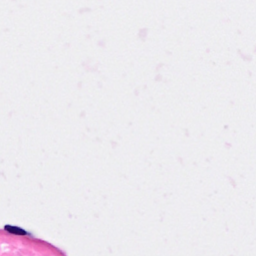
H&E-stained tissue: Breast